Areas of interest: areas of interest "Tennis Court"
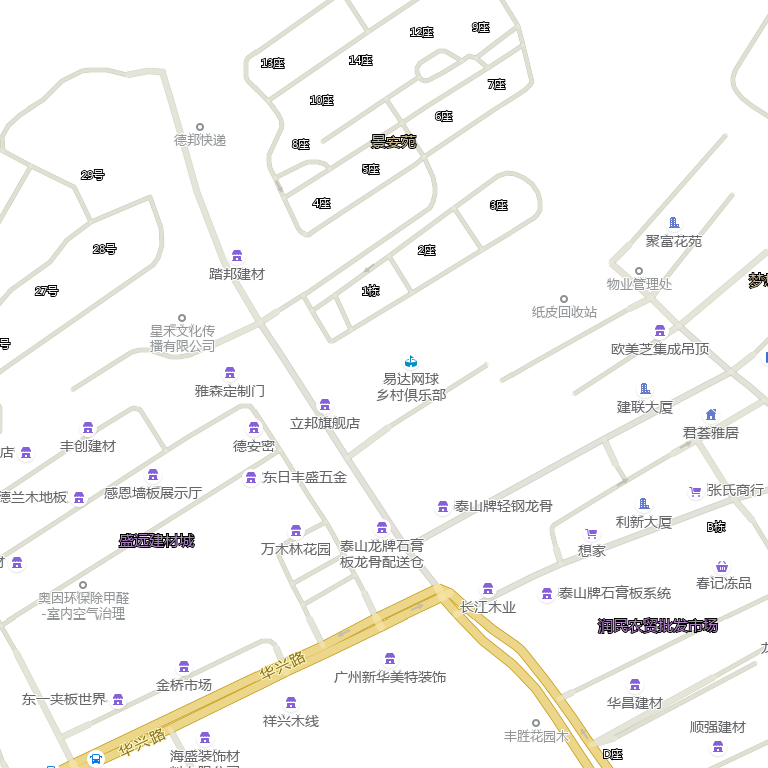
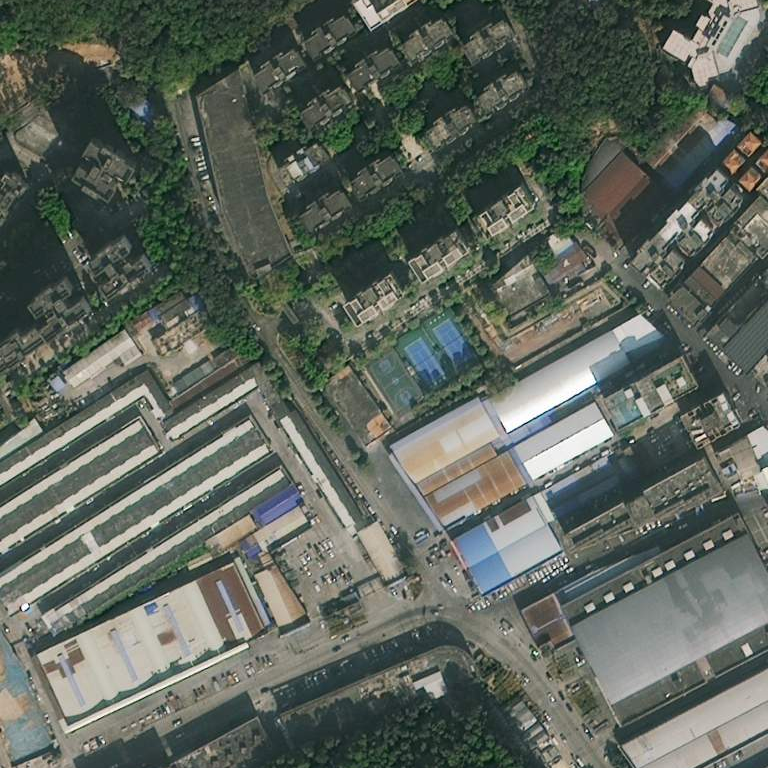